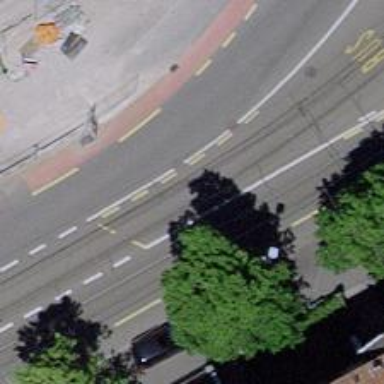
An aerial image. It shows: Tram railway with one track and electrified contact line.